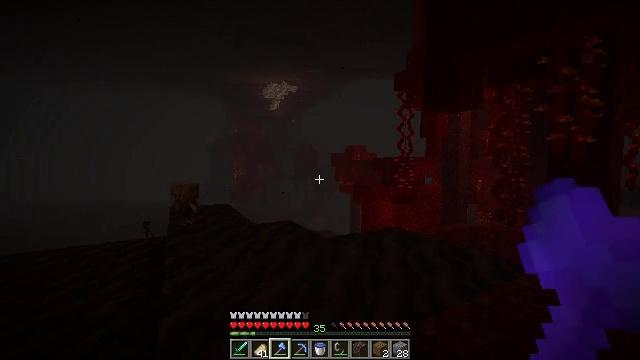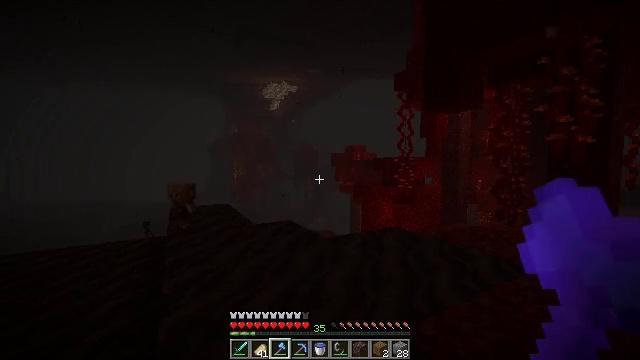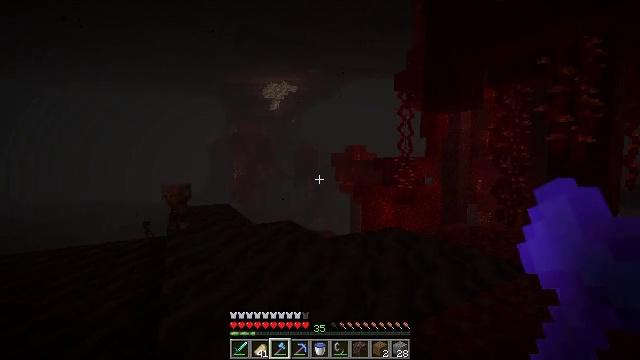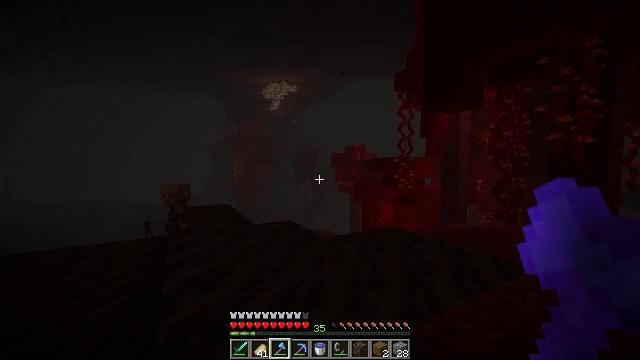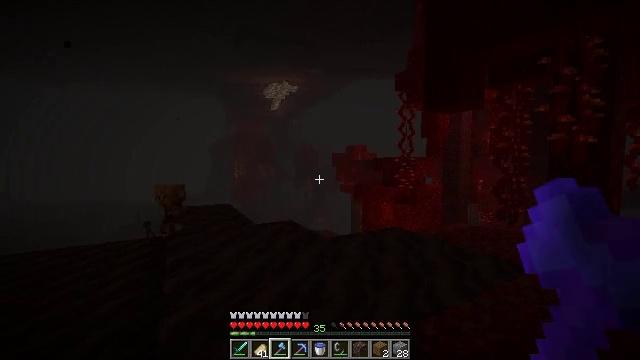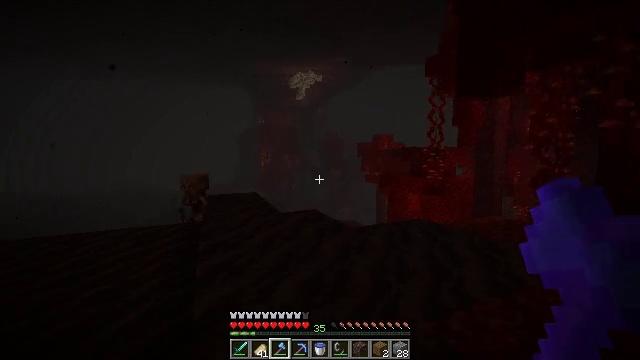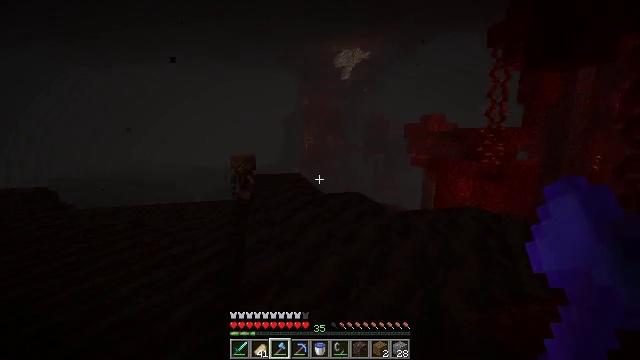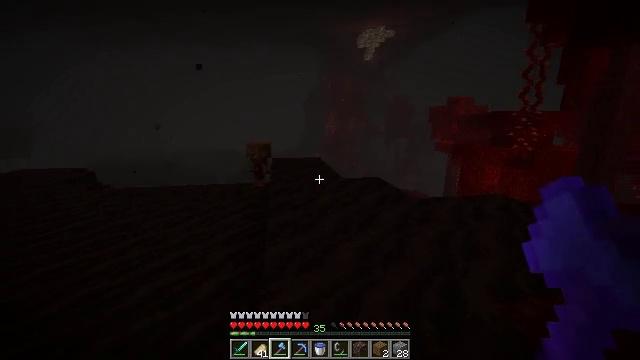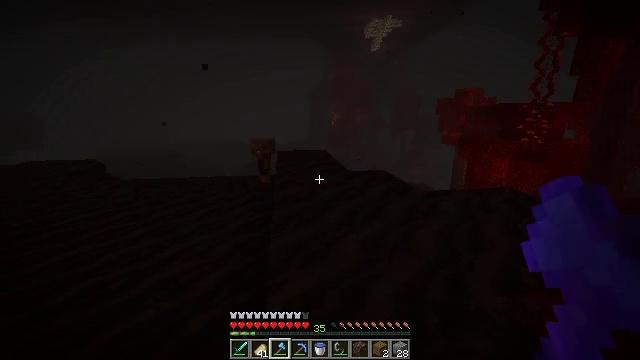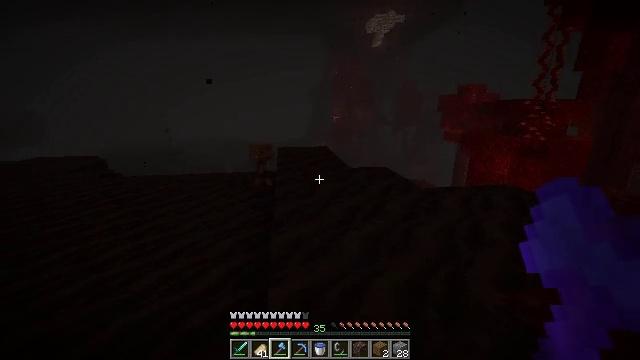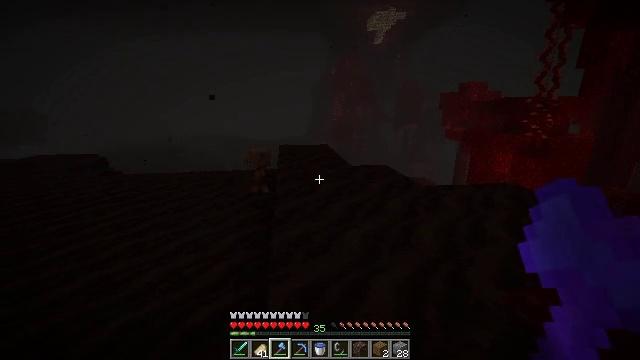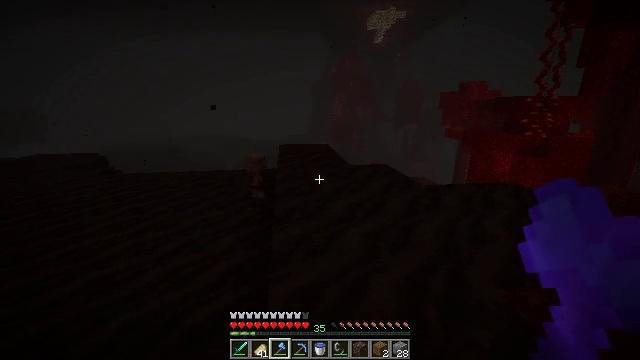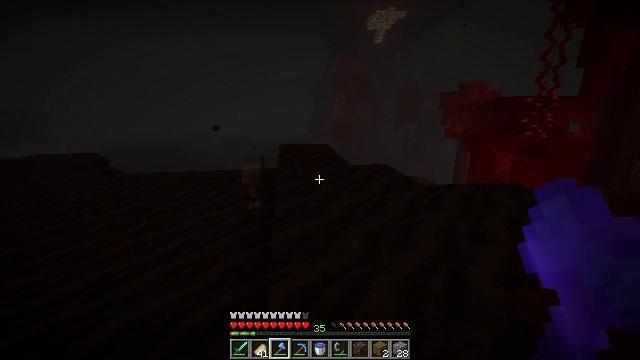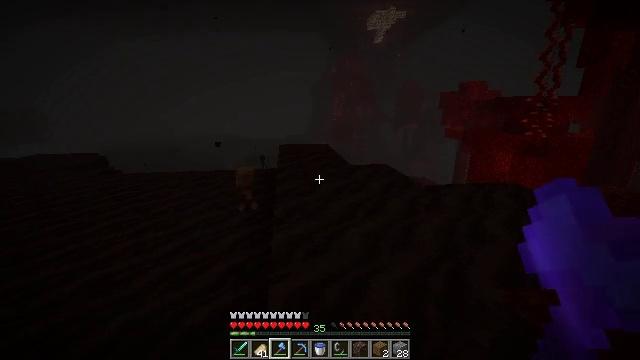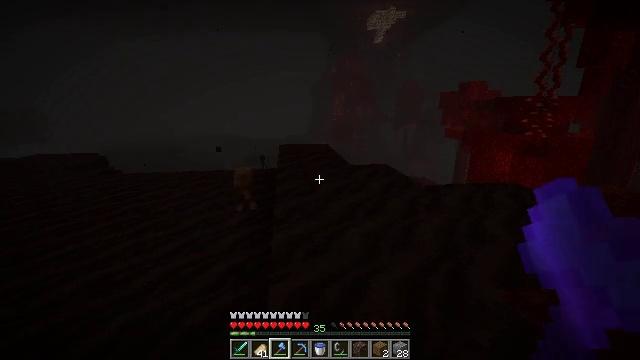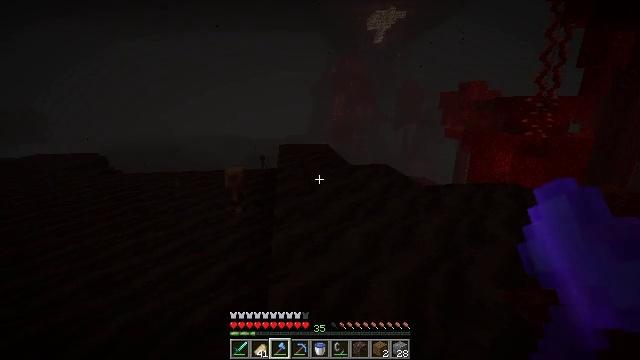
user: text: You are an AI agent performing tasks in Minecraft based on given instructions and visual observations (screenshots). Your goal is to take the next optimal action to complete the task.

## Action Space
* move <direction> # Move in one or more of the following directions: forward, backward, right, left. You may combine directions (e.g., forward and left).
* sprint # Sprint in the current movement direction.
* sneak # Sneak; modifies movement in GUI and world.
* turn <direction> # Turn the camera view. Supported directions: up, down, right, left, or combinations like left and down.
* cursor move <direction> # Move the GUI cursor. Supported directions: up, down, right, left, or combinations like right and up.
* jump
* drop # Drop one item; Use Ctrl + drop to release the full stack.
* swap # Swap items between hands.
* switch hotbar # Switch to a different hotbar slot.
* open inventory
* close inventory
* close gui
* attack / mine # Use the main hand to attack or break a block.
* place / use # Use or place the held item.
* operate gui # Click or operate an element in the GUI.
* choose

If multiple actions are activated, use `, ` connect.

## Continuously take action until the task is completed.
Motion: motion action
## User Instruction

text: Gather soul sand from the Nether.
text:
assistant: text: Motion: no_op
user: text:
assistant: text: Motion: no_op
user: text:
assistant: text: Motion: no_op
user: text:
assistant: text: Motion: no_op
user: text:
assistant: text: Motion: turn left and down
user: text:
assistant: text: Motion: turn left and down
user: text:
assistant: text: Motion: turn left and down
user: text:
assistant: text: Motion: turn left and down
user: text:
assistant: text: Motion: no_op
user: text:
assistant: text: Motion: no_op
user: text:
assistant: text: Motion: no_op
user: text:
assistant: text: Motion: no_op
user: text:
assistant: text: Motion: no_op
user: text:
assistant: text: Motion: no_op
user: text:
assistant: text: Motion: no_op
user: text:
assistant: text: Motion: no_op
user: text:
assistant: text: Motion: no_op
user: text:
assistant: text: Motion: no_op
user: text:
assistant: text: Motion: no_op
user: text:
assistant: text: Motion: no_op
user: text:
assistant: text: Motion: no_op
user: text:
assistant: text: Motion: no_op
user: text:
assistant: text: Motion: no_op
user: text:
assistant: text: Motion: no_op
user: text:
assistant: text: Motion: no_op
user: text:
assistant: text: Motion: turn left and down
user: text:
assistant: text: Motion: turn left
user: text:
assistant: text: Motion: turn left
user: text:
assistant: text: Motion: turn left
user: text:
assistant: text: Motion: turn left